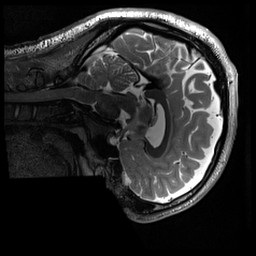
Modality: T2w
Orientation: sagittal
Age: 23
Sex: male
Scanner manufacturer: siemens
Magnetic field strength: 3 T
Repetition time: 3.2 s
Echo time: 0.564 s